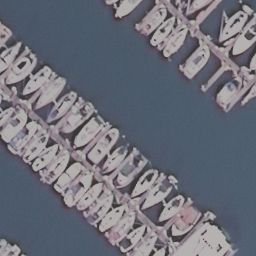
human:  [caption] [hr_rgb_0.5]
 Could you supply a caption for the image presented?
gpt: Many boats docked in lines at the harbor and the water is deep blue .

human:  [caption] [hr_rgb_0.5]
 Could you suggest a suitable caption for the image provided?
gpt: Lots of boats docked in lines at the harbor and the water is deep blue .

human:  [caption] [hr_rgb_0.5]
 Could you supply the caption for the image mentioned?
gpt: Many boats docked in lines at the harbor and only a few positions are free .

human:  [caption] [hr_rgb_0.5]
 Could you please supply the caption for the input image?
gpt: Lots of boats docked in lines at the harbor .

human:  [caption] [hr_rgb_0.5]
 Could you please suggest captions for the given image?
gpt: Lots of boats docked in lines at the harbor and only a few positions are free .